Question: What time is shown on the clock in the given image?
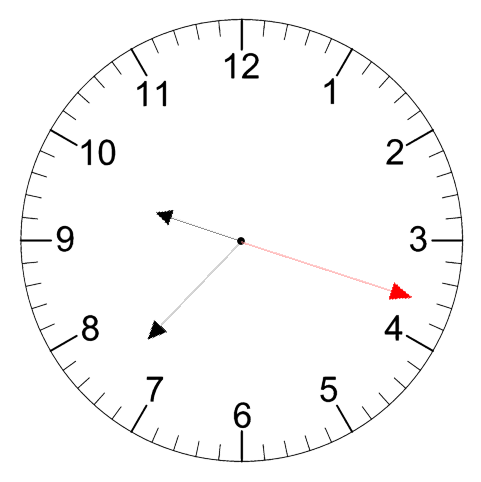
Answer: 09:37:18